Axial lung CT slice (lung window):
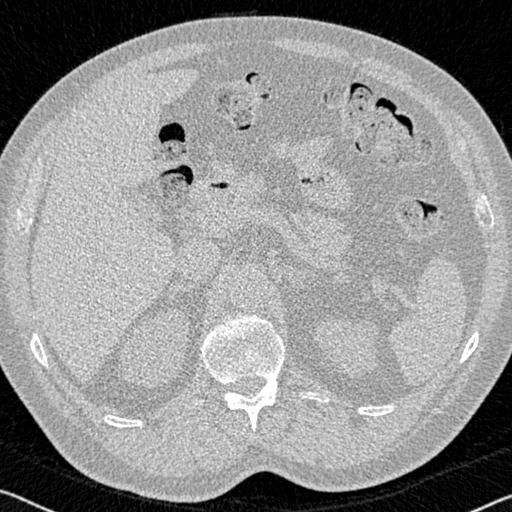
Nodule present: no